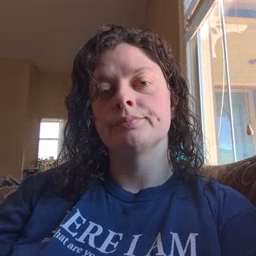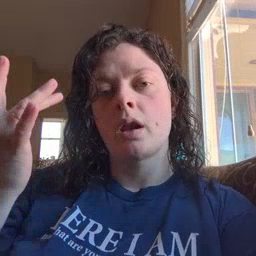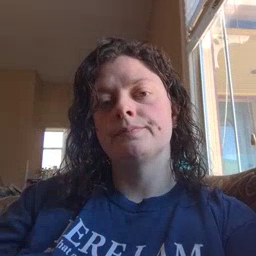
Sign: why